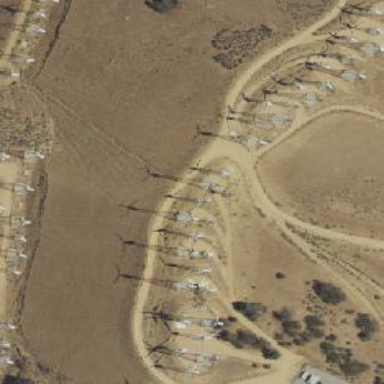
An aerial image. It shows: Wind turbine power generator.